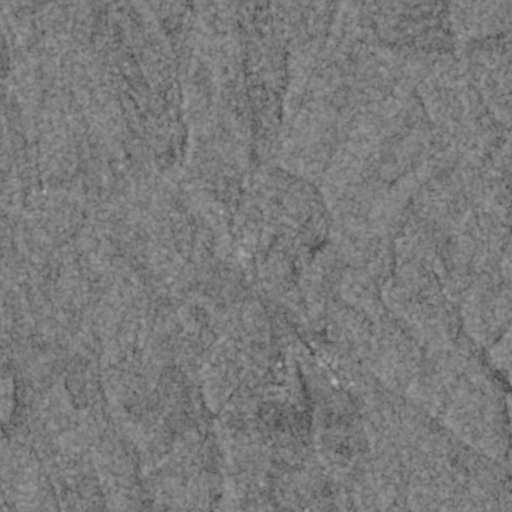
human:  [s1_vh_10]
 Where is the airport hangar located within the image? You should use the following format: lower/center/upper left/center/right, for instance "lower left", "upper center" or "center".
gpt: The airport hangar is located in the lower center of the image.
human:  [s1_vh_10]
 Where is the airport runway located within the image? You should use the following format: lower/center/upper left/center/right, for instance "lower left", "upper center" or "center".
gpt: The airport runway is located in the lower right of the image.
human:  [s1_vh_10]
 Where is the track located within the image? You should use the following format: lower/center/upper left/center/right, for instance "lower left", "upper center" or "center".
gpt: There is no track in the image.

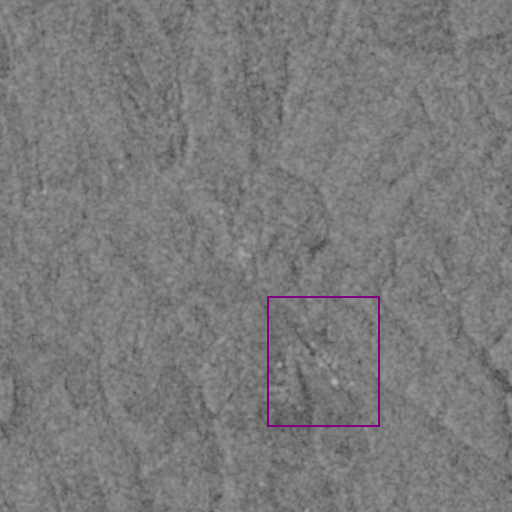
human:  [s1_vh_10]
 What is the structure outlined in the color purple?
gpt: The structure outlined in purple is an airport.
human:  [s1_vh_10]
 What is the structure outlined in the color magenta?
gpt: There is no magenta outline.